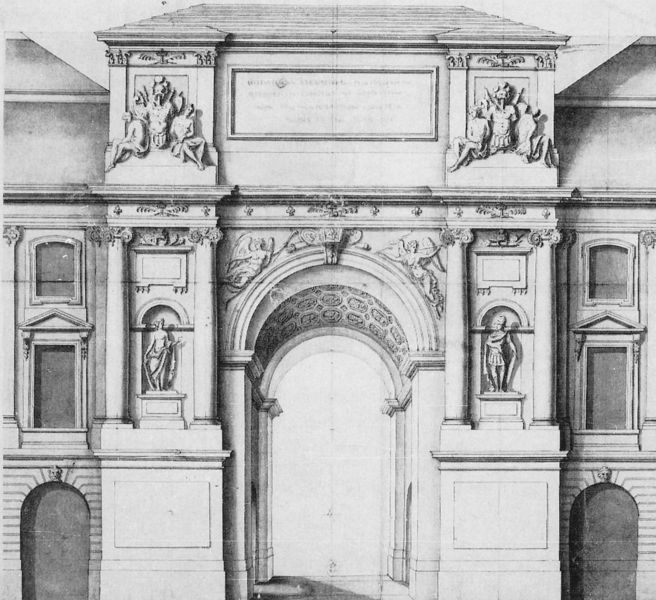
Titel: Place de Nos Conquêtes (Studien)
Institution: Paris, Bibliothèque Nationale
Schlagwörter: frauen, fenster, marmor, pfeiler, skizze, säule, säulen, tür, zeichnung, dach, gebäude, architektur, stein, gewand, decke, front, renaissance, engel, relief, bogen, figuren, tafel, inschrift, durchgang, plastik, tor, symetrie, gewölbe, antike, palast, torbogen, schwarz weiss, zwickel, portal, skulpturen, statuen, portikus, götter, tunnel, siegestor, kapitel, kassette, aufriss, nischen, attika, statur, palisade, 1700, kapittel, triumpshbogen